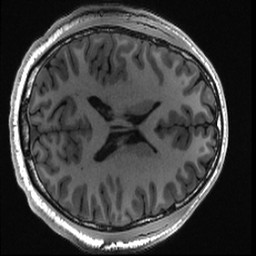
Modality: T1w
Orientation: axial
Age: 19
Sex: male